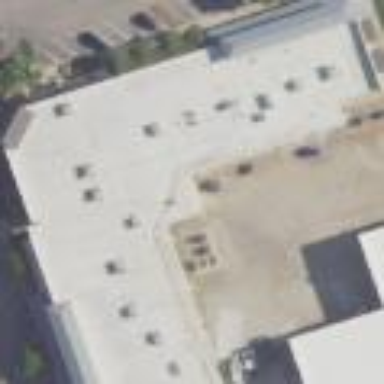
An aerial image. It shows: Retail building.